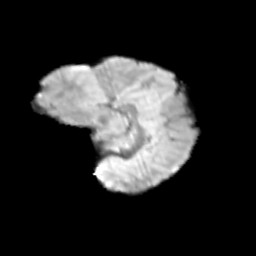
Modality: T2w
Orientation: sagittal
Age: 11
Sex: female
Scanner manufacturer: siemens
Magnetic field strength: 3 T
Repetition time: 3.8 s
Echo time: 0.07 s